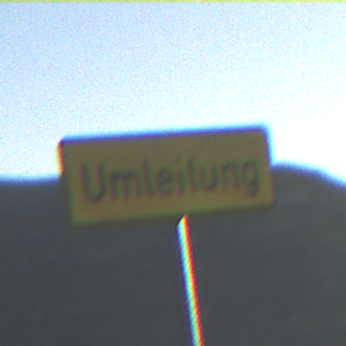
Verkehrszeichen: Umleitungsankuendigung
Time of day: SunriseSunset
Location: Outdoor (Nature)
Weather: Clear
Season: NotSpecified
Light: Natural